Question: In our project we are using asp.net mvc 4.5 so it is quite new for os all.
I got a map with difference polygons. If a polygon overlap another polygon then I have to adjust the first polygon so no one overlaps I can achieve this with a metode on the PolyArea object called Difference and then make the first one equal to difference but in example 3, difference dosent work so my question is how do i get the first polygon to adjust it selv to the last in example 3. im thinking that the polygon must be disassembled into two polygons but how do I achieve this.

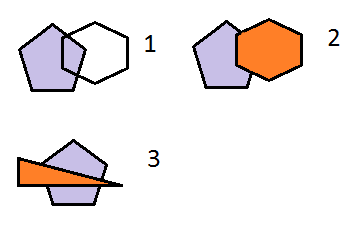
Answer: I found out why it dident work when i run the difference method on the DbGeometry object it comes out worng so i tryed converting the dbgeometry object to dbGeography and then it worked.
maybe it could help others some day.